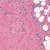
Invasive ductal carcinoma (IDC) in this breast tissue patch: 0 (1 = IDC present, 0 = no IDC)